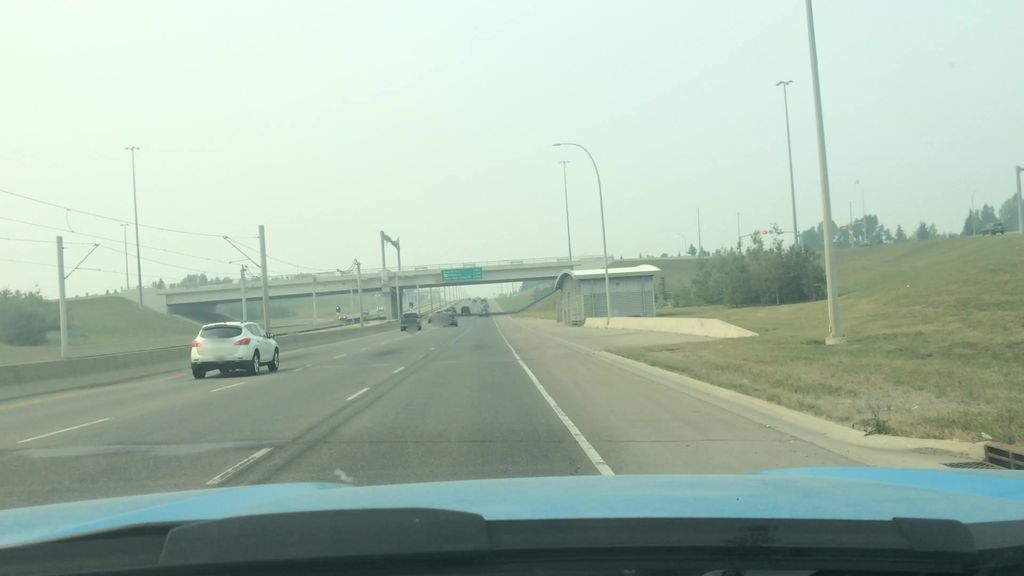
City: calgary